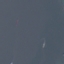
Land use / land cover class: SeaLake